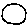
Label: circle